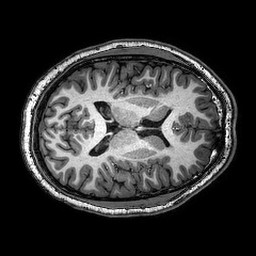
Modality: T1w
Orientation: axial
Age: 20
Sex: male
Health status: healthy
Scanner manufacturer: philips
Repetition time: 0.008156 s
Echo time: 0.00374 s